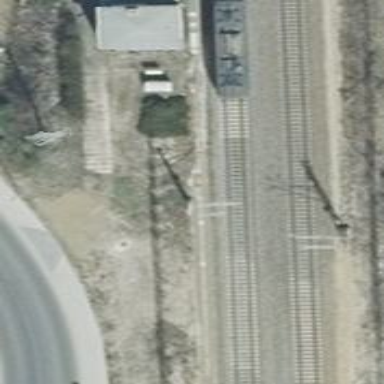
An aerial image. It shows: Milestone along the railway with catenary mast.